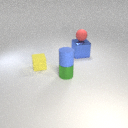
large blue metal cube below small red rubber sphere